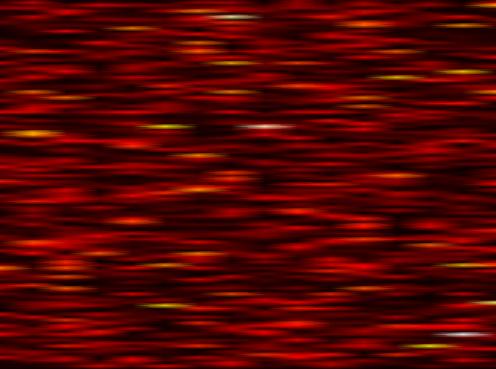
Label: OFDM